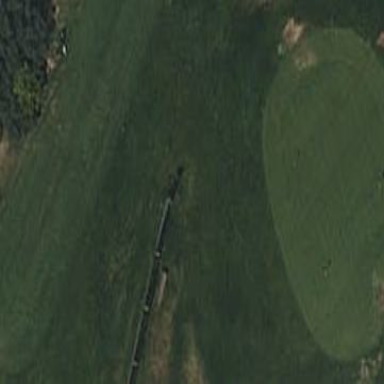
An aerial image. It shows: Golf tee area covered with grass.